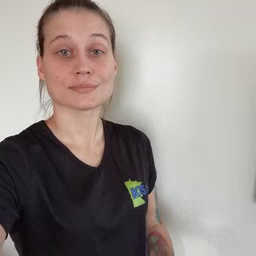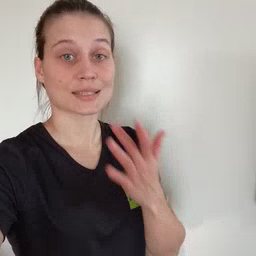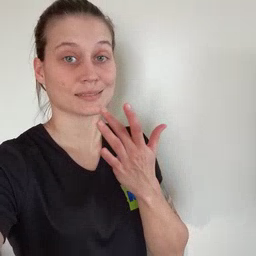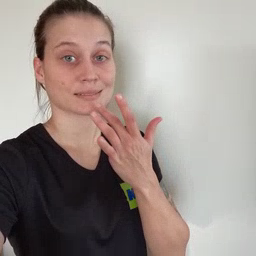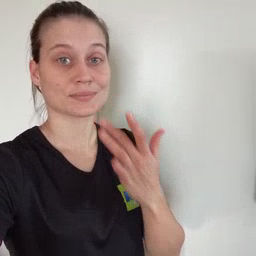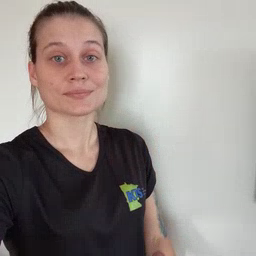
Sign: taste